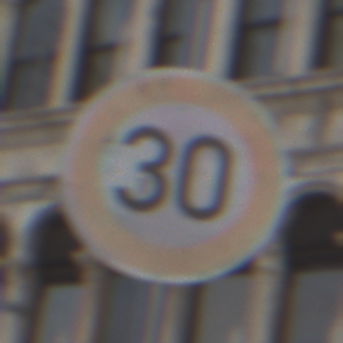
Verkehrszeichen: Geschwindigkeit30
Umgebung: Outdoor, Urban
Tageszeit: SunriseSunset
Wetter: PartlyCloudy
Licht: Natural
Jahreszeit: NotSpecified
Kontrast: LowContrast